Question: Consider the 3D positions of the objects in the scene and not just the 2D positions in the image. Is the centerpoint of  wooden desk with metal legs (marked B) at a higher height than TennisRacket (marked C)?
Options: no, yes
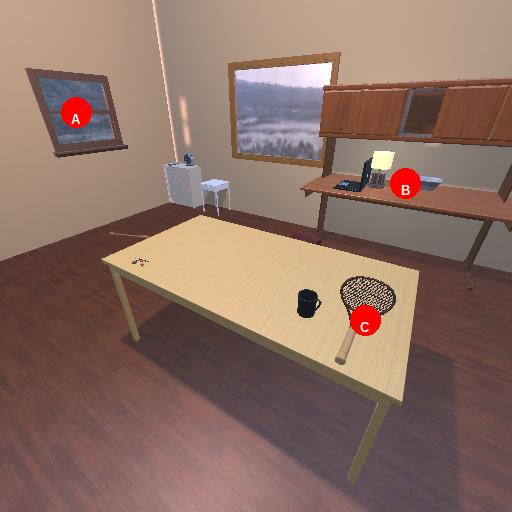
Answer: no